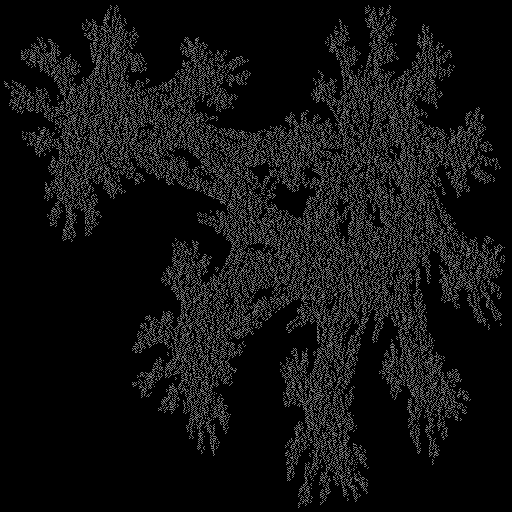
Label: greygoldenrod